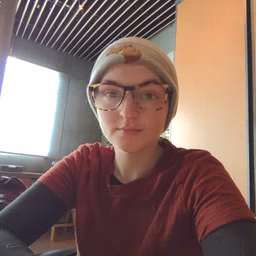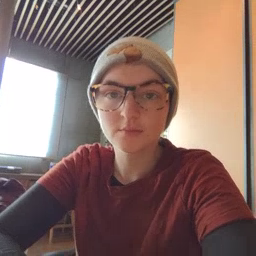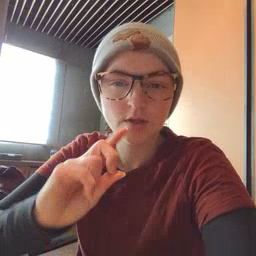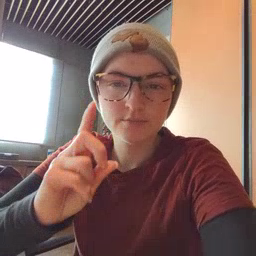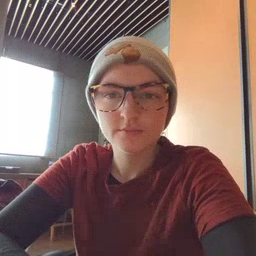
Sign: where